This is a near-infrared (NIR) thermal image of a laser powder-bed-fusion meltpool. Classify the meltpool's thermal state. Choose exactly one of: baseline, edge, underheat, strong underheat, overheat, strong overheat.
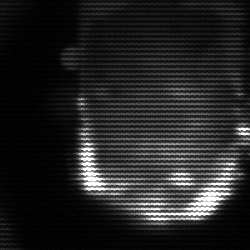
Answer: baseline